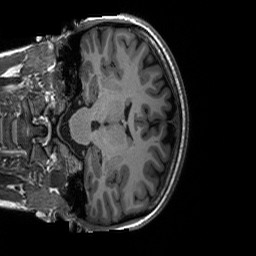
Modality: T1w
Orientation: coronal
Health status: ill
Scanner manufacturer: siemens
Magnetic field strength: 3 T
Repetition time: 2.3 s
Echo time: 0.00226 s